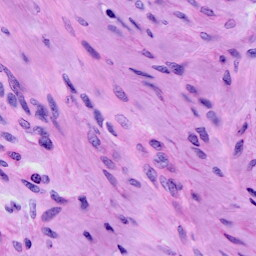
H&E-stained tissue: Cervix